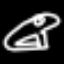
Label: frog